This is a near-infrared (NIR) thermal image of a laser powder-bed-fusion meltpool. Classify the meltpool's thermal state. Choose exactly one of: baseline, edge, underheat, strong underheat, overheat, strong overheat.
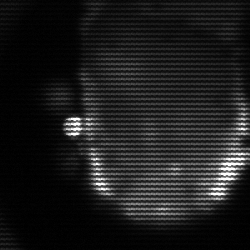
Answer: baseline